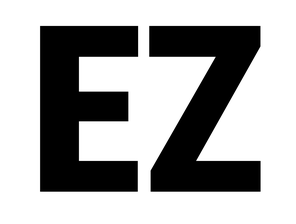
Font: Roboto_Condensed_Black